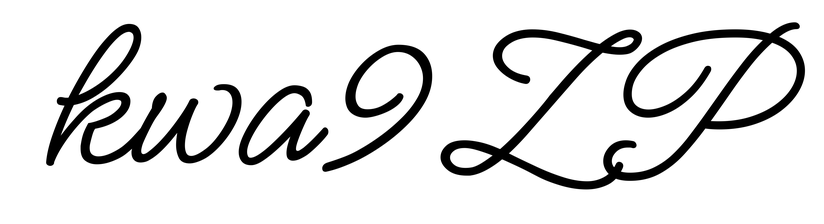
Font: MeowScript-Regular